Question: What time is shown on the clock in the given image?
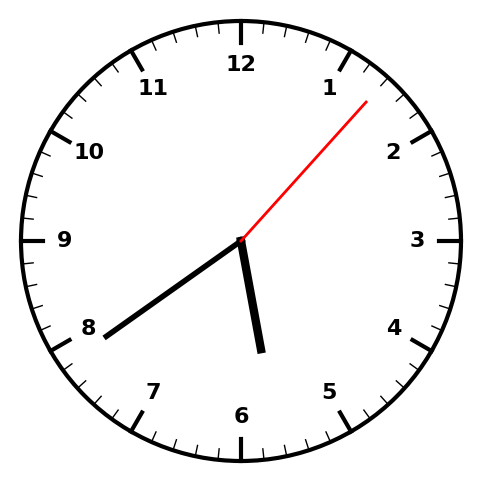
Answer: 05:39:07